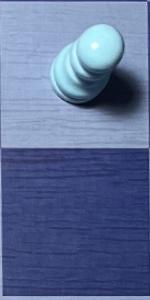
Label: Empty